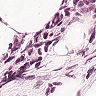
Metastatic tissue present: yes